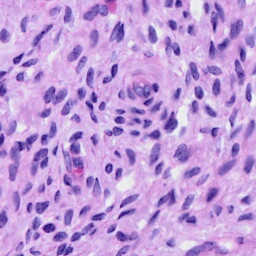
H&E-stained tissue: Cervix